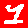
Digit: 1